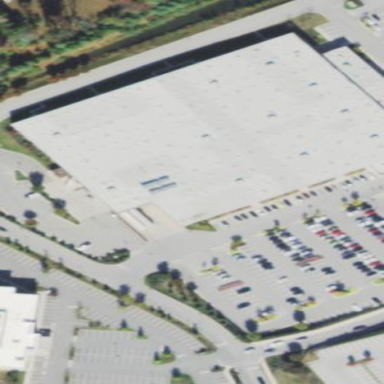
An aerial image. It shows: Wholesale shop building.